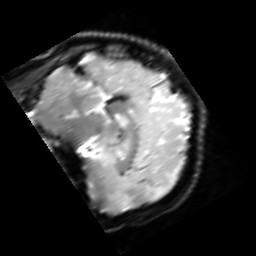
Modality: inplaneT2
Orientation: sagittal
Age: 27
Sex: female
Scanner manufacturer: siemens
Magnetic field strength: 3 T
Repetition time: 5 s
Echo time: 0.034 s